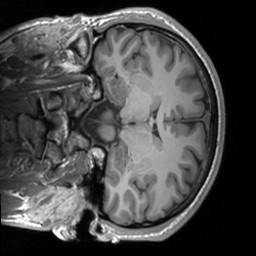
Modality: T1w
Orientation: coronal
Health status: healthy
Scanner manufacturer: siemens
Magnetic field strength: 3 T
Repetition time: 1.9 s
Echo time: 0.00226 s